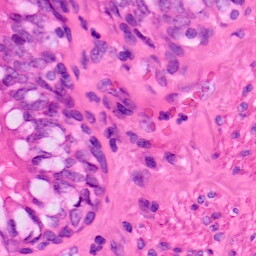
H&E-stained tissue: Lung